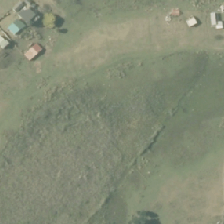
Land cover: herbaceous_freshwater_vege